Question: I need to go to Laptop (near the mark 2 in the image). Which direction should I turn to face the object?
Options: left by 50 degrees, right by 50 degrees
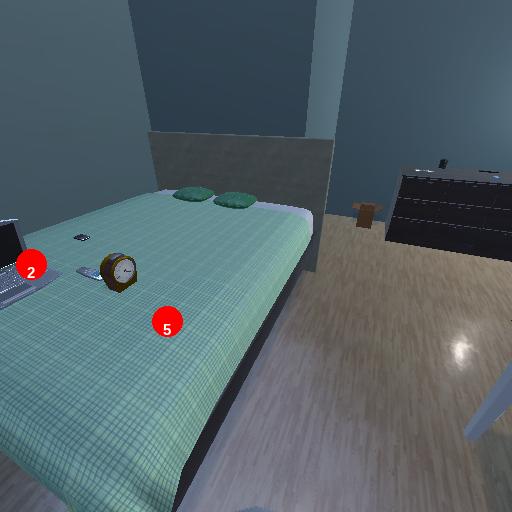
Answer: left by 50 degrees